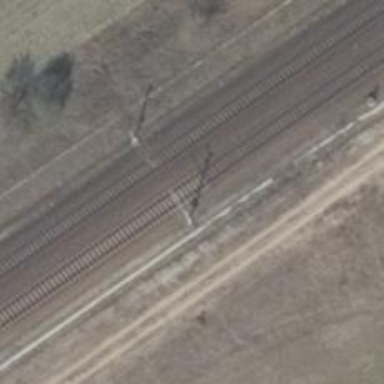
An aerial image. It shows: Milestone along the railway track with catenary mast.